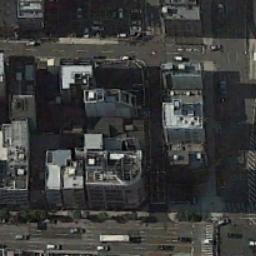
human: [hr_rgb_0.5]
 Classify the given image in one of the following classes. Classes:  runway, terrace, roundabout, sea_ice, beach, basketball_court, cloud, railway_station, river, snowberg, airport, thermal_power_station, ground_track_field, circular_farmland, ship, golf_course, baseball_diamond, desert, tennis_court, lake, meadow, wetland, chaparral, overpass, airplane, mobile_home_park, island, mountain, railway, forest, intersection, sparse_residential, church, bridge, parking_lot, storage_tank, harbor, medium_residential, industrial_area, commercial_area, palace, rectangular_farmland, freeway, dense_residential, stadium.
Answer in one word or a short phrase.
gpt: commercial_area